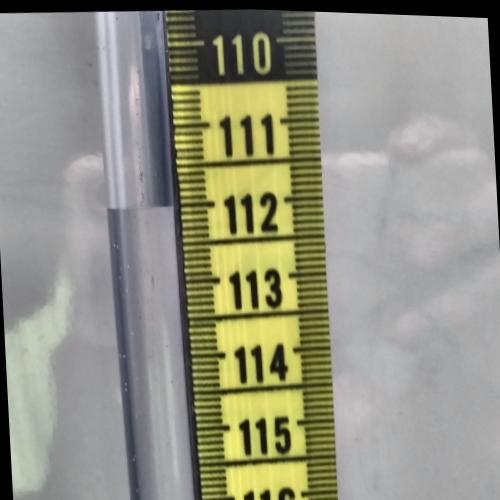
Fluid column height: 112.0 cm